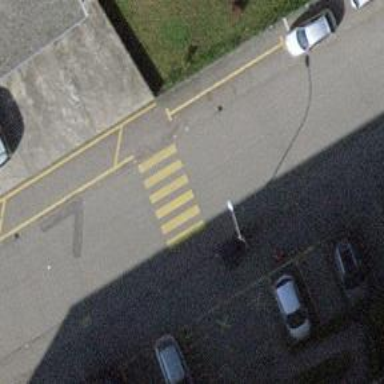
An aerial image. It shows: Footway crossing with marked asphalt surface.